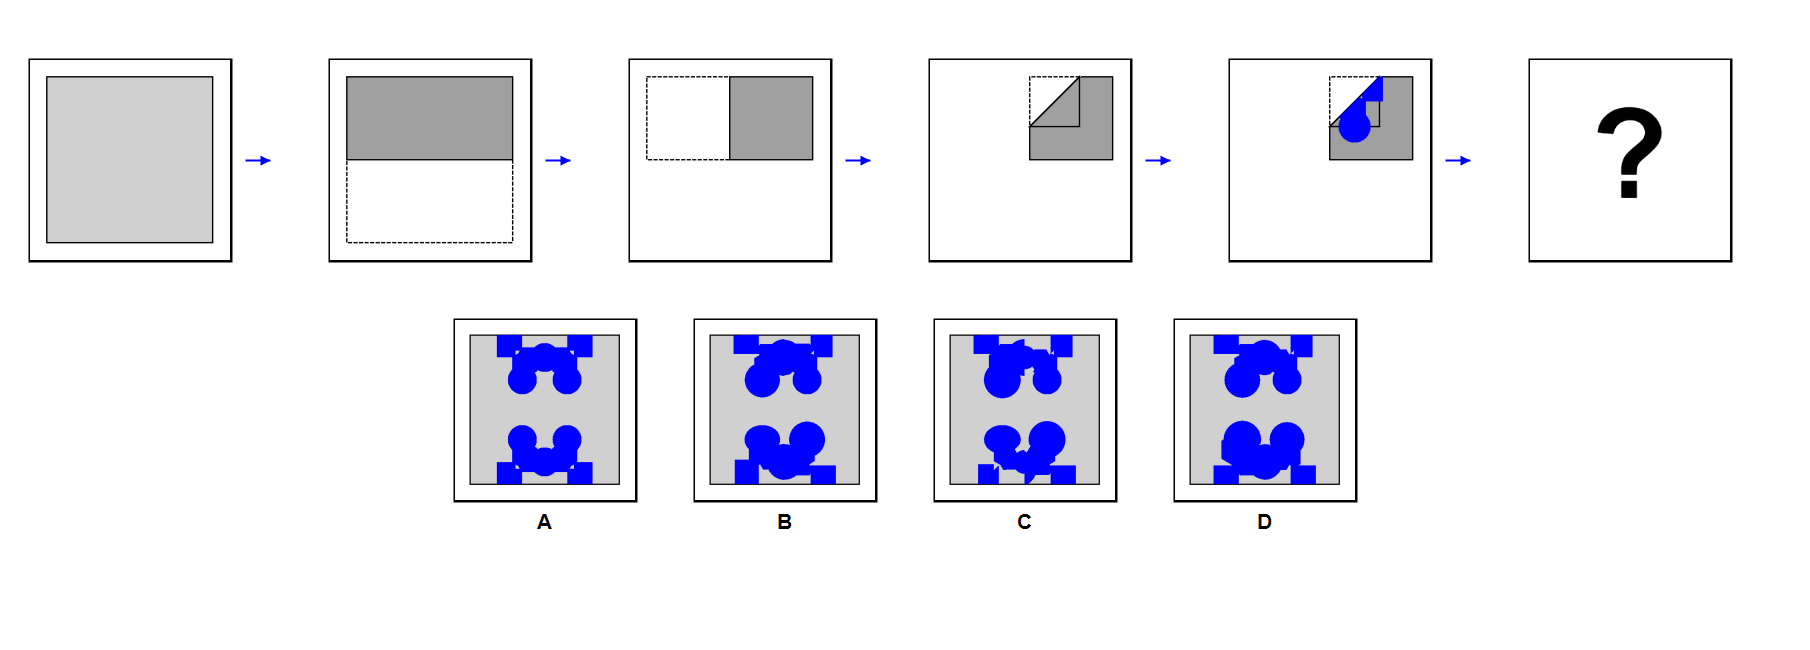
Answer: A